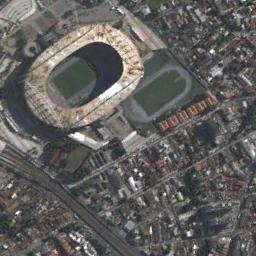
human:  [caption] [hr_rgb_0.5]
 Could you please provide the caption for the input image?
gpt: This stadium has a row of white signs on each side .

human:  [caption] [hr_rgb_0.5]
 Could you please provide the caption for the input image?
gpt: There are many buildings of different shapes and sizes next to the stadium .

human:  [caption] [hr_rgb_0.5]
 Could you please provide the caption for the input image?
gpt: Oval stadium built in the middle of a residential area .

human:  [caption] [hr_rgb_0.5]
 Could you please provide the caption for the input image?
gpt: The stadium is next to some buildings and roads .

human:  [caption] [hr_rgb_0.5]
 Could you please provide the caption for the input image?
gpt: There are many buildings around the stadium .